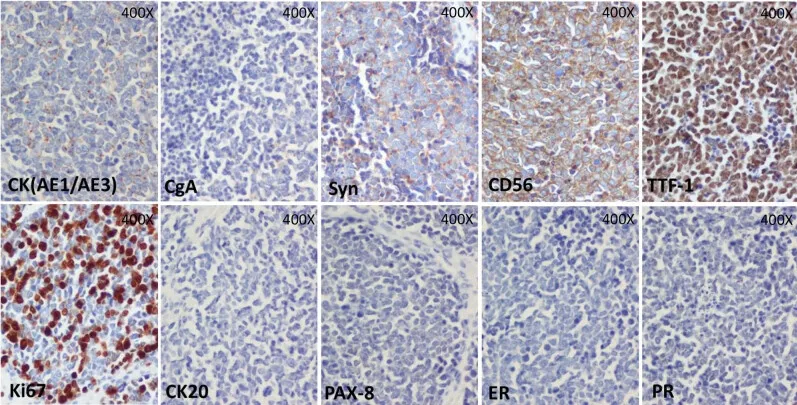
Immunohistochemical staining of tumor tissue. All original magnifications, 400x. Top row, left to right: CK(AE1/AE3), with dot-like pattern (x400); CgA, tumor cells were negative for CgA; Syn, tumor cells were weakly positive for synaptophysin; CD56, tumor cells were positive for CD56; TTF-1, tumor cells were positive for TTF-1. Bottom row, left to right: Ki67, tumor cells were positive for Ki67 with a positive rate of 60%; CK20, tumor cells were negative for cytokeratin 20. PAX-8, tumor cells were negative for PAX-8; ER, tumor cells were negative for estrogen receptor; PR, tumor cells were negative for progesterone receptor.
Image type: pathology (immunostaining)